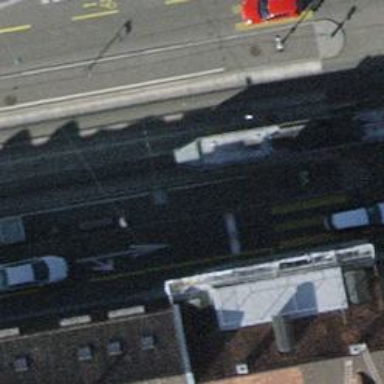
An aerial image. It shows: Tram stop with stop position for public transport.